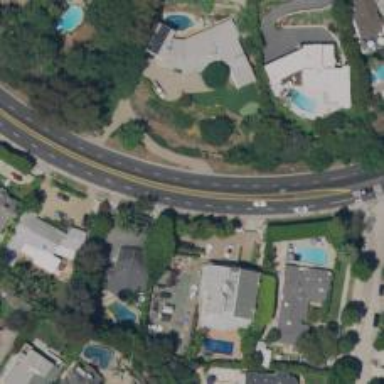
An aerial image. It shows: Secondary asphalt road surrounded by residential properties.